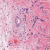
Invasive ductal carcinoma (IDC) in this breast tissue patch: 1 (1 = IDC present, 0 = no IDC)